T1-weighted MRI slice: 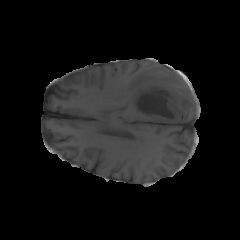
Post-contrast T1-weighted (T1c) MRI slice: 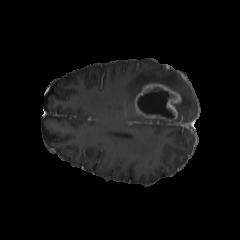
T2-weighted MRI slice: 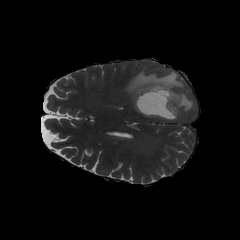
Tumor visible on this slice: yes